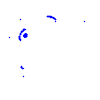
Particle: proton